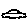
Label: car